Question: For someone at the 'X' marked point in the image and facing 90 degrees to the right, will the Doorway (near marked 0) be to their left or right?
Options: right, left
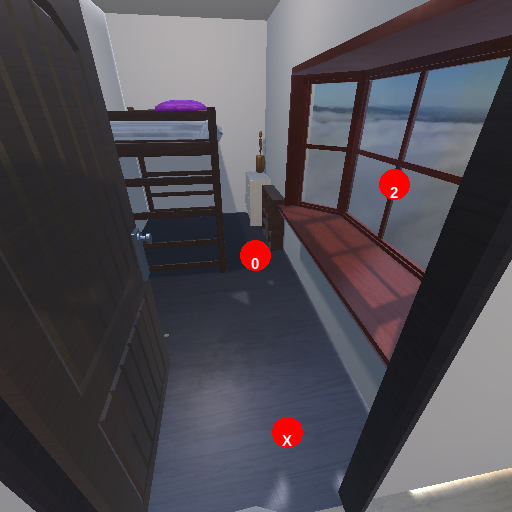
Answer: right